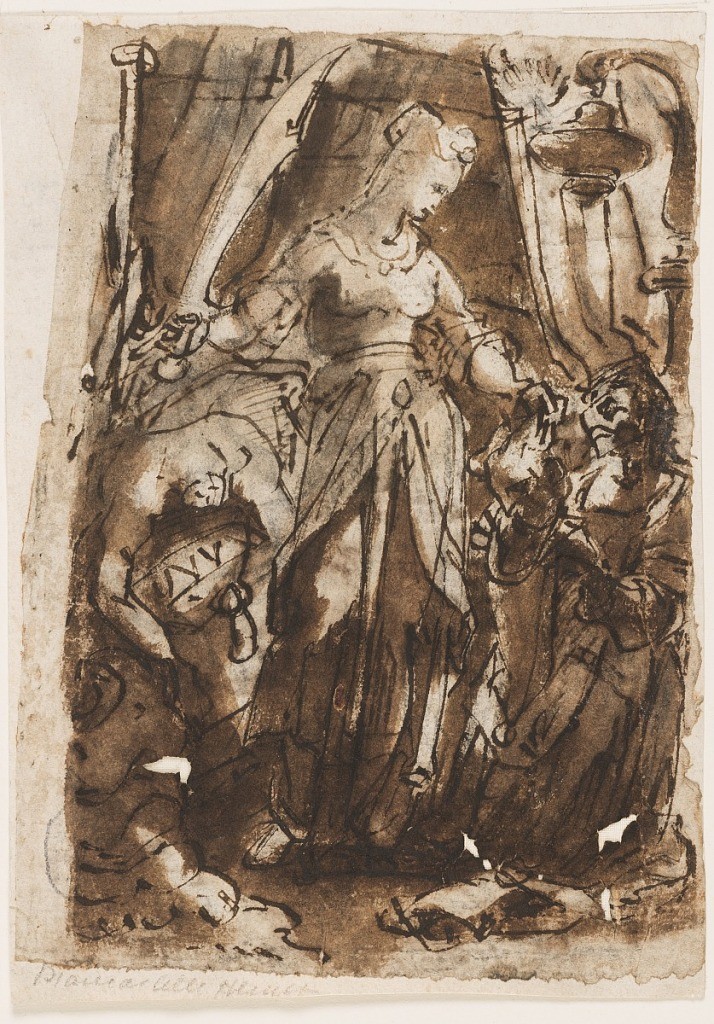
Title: Judith with the Head of Holofernes
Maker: Jan van der Straet, called Stradanus, Flemish, 1523–1605
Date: ca. 1587 – 1605
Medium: Recto: pen and brown ink, brush and brown and black washes over black chalk on laid paper Verso: pen and brown ink, brush and brown wash over black chalk on laid paper
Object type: Drawing
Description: Recto: Judith stands in the foreground, an upraised sword in her right hand. In her left hand she holds the severed head of Holofernes. A servant kneels, right, holding an open sack. The body of Holofernes is visible on a bed at left.
Verso, left: Judith stands in the foreground, an upraised sword in her right
hand. In her left hand she holds the severed head of Holofernes. A servant kneels, right, holding an open sack. The body of Holofernes is visible on a bed at left.
Verso, right: Oval frame with seated putti above and figures flanking to the sides and below.